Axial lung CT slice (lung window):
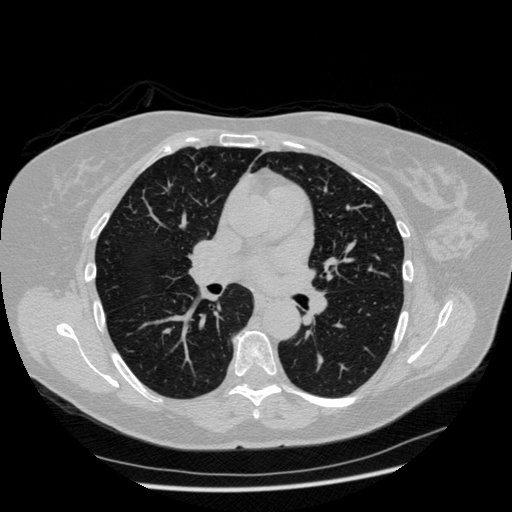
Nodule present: no